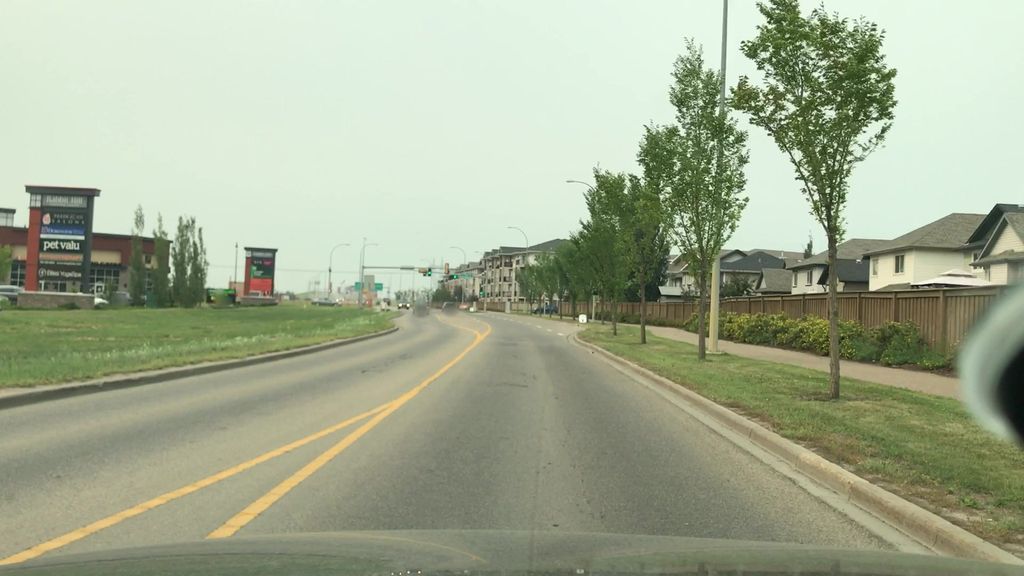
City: edmonton